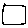
Label: square